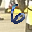
Label: 6